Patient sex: F
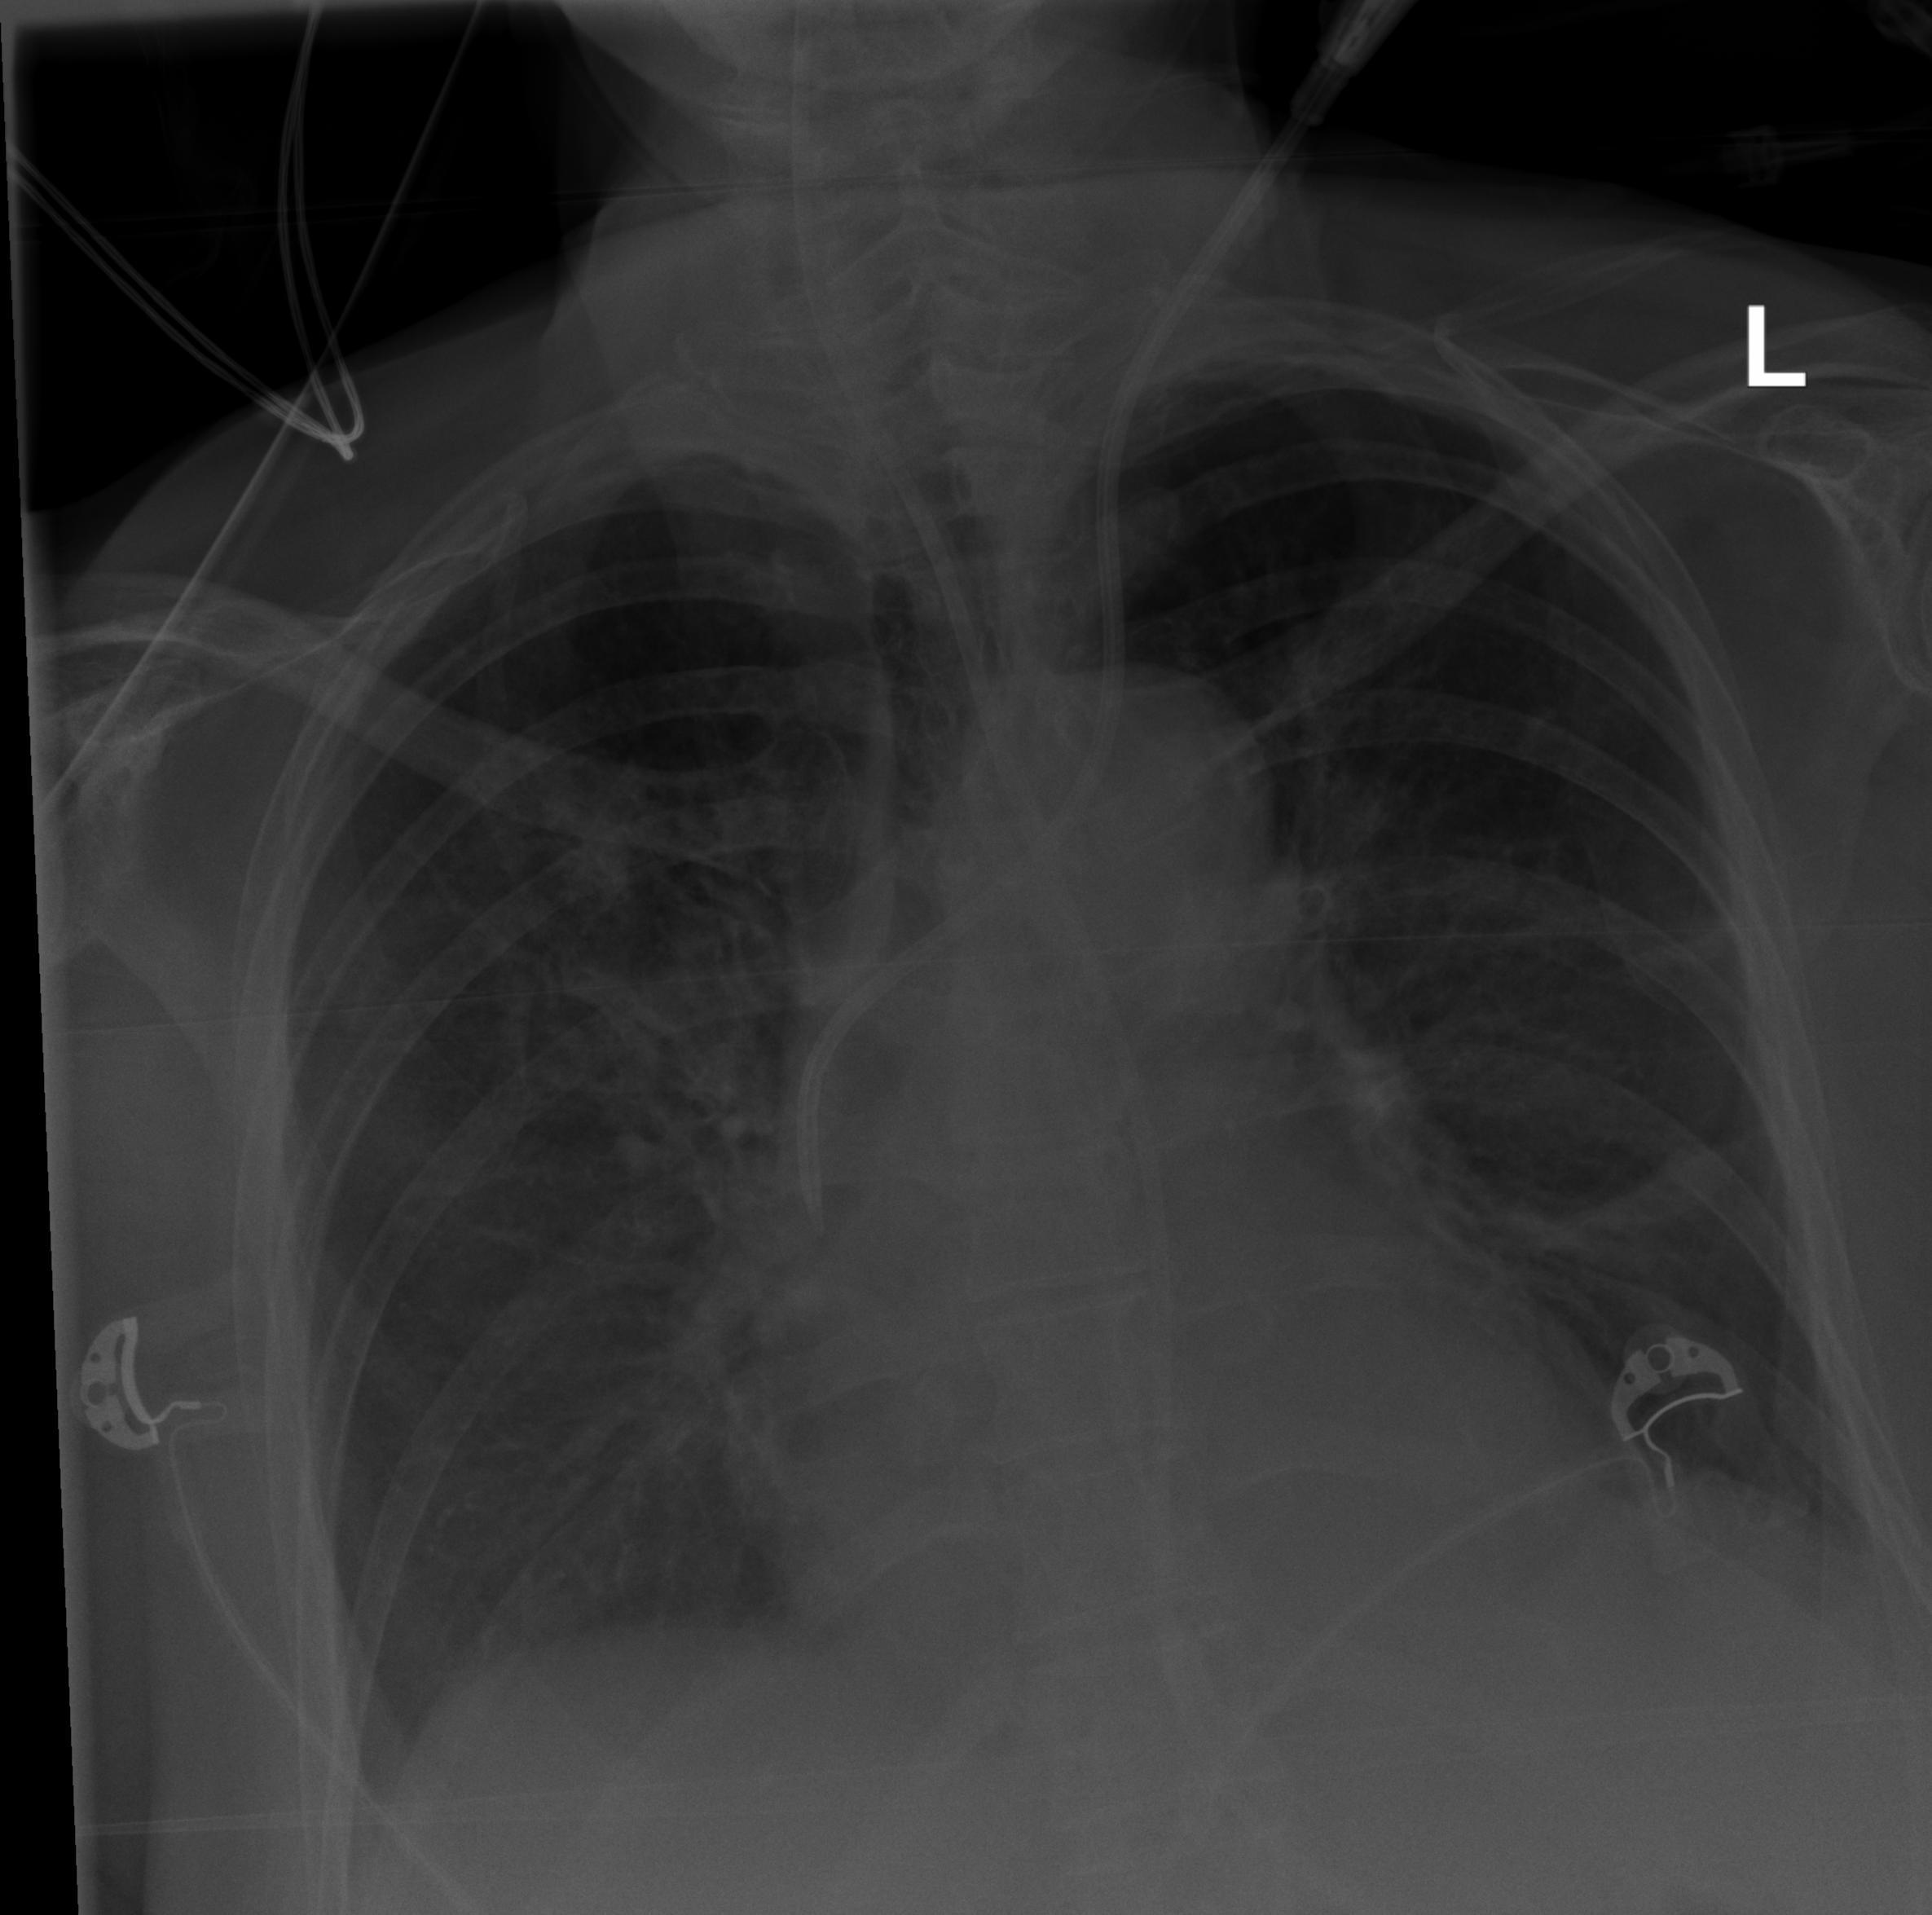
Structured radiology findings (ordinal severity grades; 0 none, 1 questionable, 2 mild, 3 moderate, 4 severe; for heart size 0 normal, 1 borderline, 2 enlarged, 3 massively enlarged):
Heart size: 1
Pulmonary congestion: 2
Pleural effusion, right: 2
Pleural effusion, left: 2
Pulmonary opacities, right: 1
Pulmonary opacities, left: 1
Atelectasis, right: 2
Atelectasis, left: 2